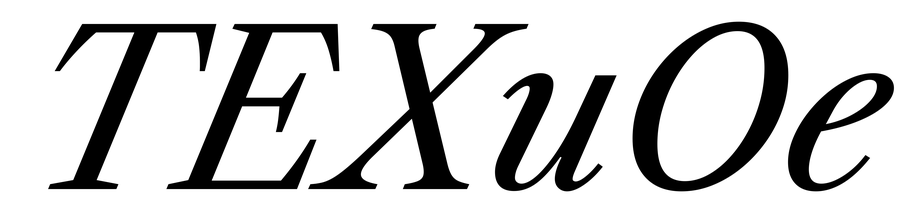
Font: LibreCaslonText-Italic_Italic